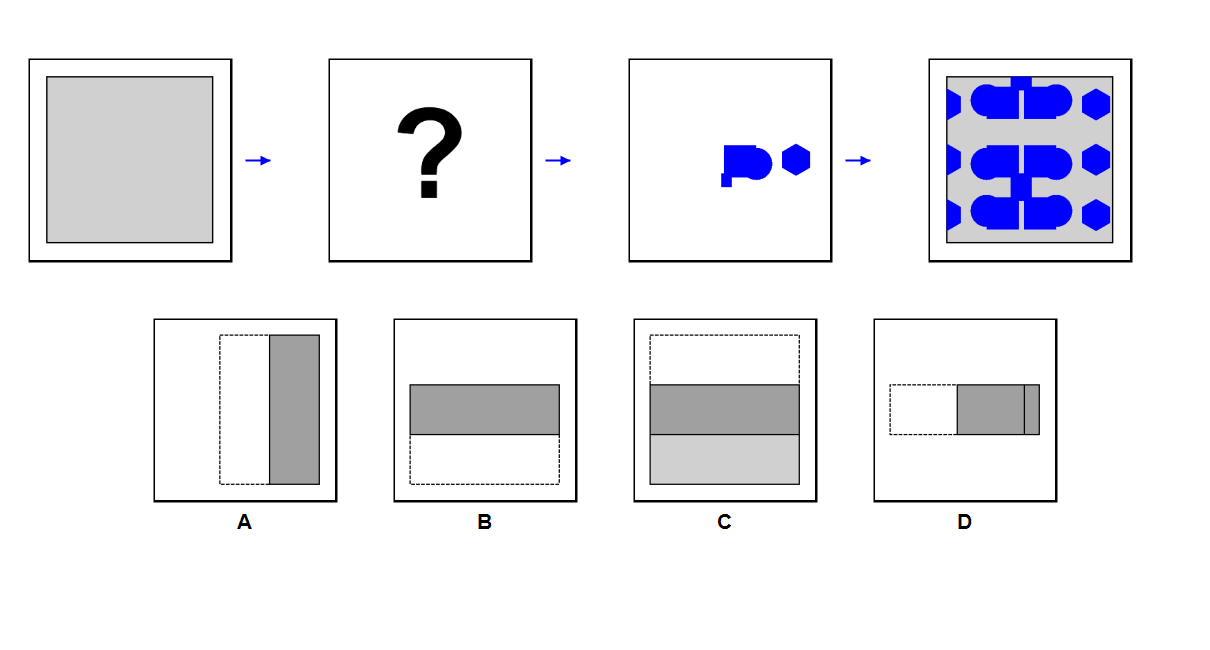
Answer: A